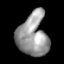
Tissue: lung
Cell type: Epithelial cells
Senescence score: 0.2288
Nuclear area (px): 1254
Mean DAPI intensity: 152.969